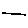
Label: line